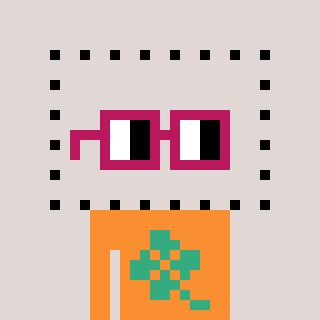
a pixel art character with square dark red glasses, a void-shaped head and a orange-colored body on a warm background